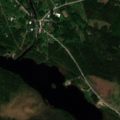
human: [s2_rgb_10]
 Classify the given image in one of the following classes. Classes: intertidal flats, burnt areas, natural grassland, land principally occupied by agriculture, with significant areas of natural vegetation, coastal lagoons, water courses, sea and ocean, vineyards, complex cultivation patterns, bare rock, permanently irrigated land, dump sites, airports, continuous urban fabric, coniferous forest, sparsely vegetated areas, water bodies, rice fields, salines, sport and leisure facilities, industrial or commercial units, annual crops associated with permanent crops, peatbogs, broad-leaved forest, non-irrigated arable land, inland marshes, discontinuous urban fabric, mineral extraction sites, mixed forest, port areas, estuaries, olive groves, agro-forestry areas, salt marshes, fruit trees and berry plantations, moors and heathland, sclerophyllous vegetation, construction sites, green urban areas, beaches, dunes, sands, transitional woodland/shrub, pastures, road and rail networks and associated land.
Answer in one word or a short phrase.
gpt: broad-leaved forest, coniferous forest, mixed forest, transitional woodland/shrub, water bodies